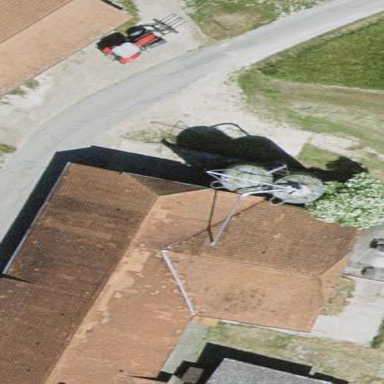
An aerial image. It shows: Farm building.